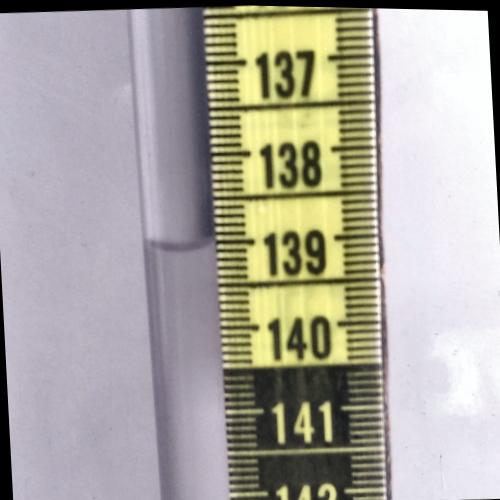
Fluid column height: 139.0 cm